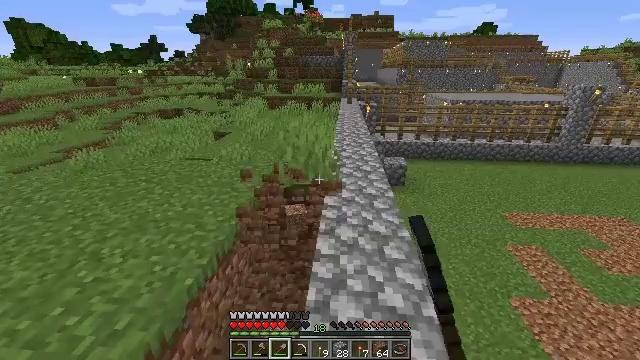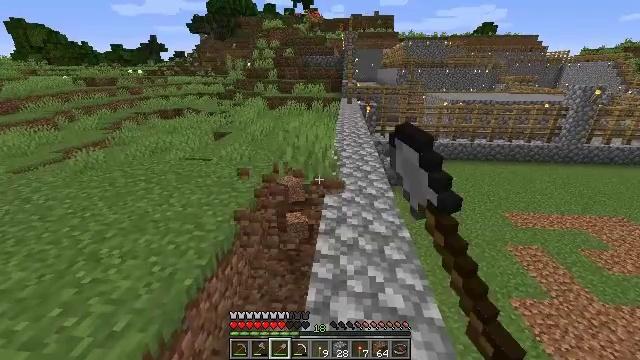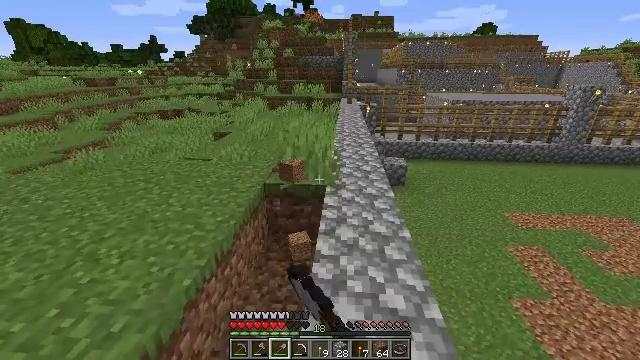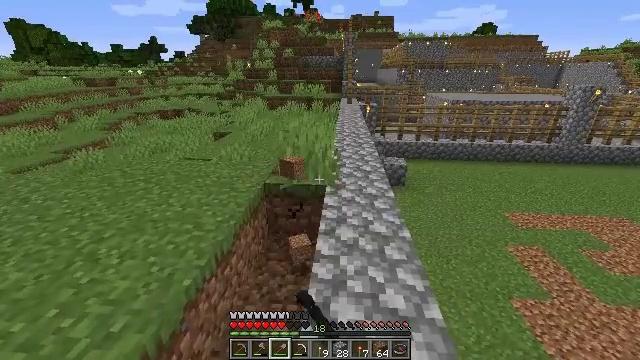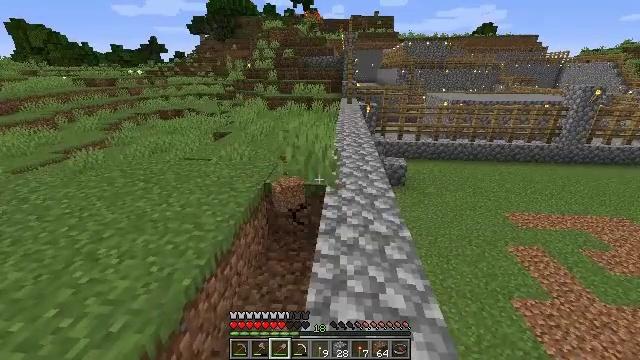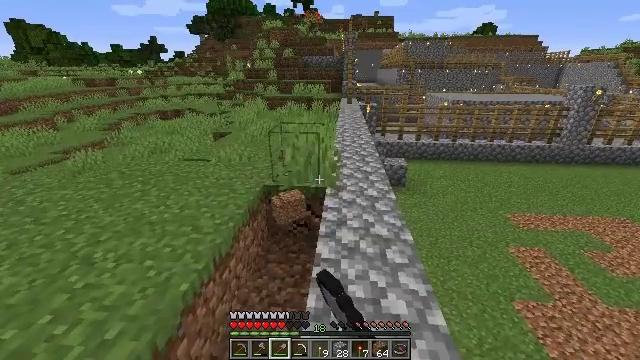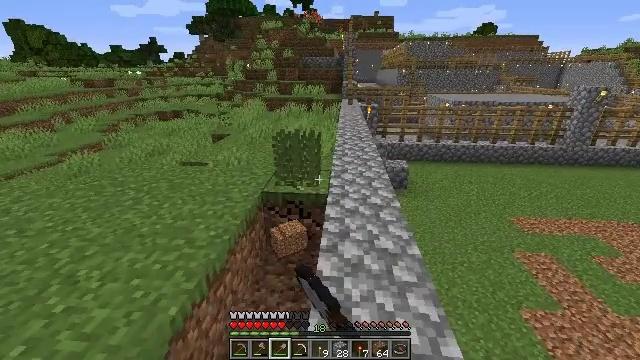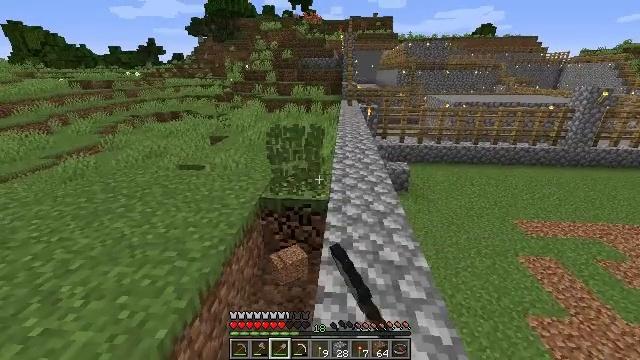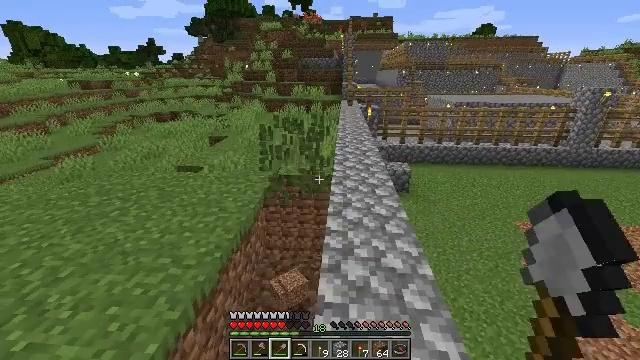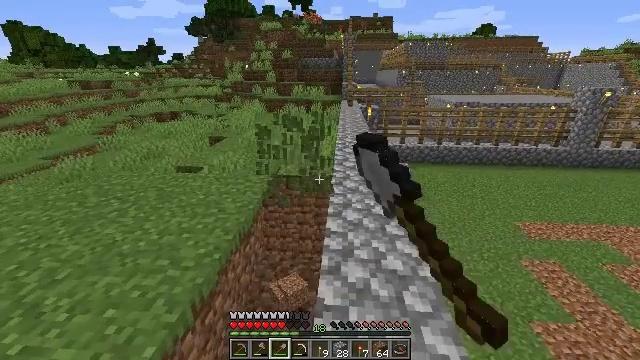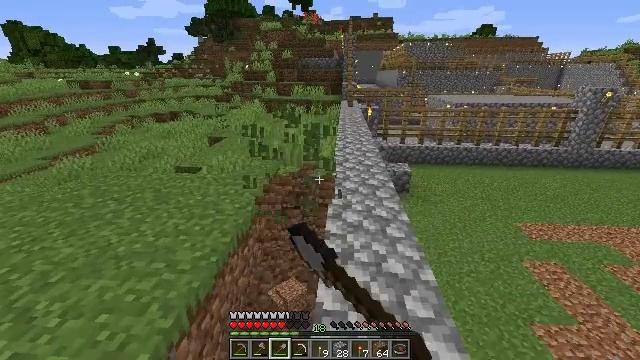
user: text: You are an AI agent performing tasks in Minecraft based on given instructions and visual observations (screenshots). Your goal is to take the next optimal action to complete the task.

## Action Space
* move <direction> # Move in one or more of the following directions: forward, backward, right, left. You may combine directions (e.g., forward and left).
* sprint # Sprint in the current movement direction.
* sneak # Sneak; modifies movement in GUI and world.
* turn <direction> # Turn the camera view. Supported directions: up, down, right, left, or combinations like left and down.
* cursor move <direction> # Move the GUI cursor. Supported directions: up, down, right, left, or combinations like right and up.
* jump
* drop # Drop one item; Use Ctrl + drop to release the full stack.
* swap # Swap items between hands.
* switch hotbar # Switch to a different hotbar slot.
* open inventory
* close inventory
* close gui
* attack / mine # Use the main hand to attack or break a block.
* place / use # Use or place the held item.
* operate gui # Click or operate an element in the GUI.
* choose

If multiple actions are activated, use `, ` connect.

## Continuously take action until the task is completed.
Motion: motion action
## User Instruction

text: Break the grass block.
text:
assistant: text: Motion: attack / mine
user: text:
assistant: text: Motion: attack / mine
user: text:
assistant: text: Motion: attack / mine
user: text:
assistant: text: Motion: attack / mine
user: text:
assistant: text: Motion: move forward, attack / mine
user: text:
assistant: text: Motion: move forward, attack / mine
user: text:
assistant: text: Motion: move forward, attack / mine
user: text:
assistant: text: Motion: attack / mine
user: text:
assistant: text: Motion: attack / mine
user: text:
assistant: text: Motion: attack / mine
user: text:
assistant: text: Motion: attack / mine